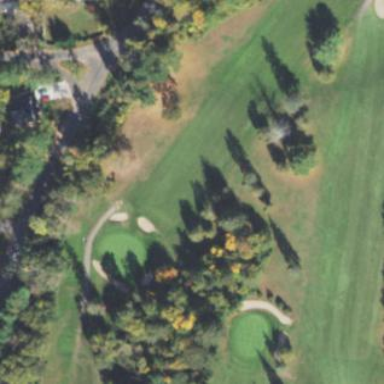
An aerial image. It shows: Rough grass area on golf course.